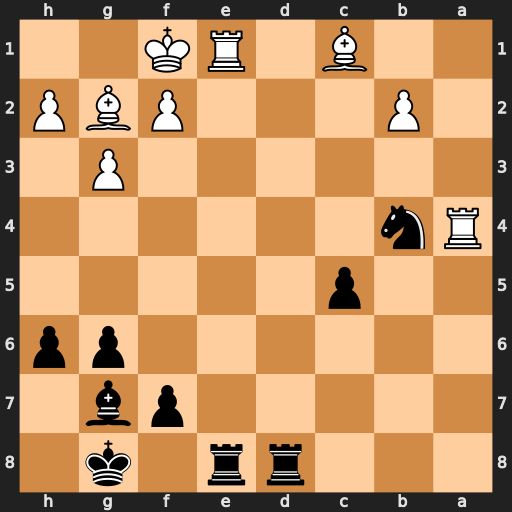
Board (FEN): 3rr1k1/5pb1/6pp/2p5/Rn6/6P1/1P3PBP/2B1RK2
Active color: b
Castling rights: -
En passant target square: -
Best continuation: Rxe1+ Kxe1 Nd3+ Kf1 Nxc1